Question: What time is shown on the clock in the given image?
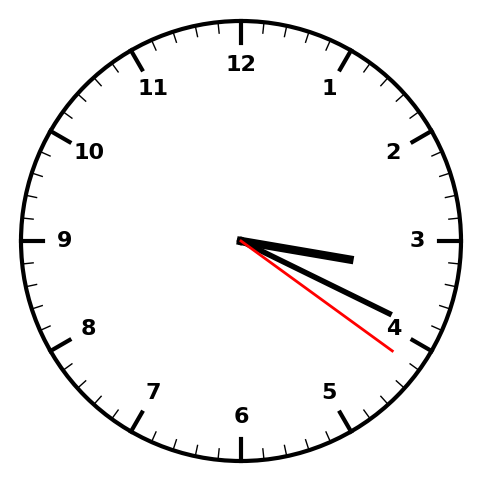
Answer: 03:19:21